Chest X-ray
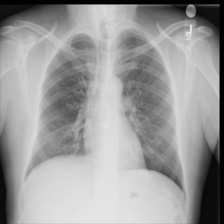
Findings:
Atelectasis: negative
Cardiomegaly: negative
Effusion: negative
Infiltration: negative
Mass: negative
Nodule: negative
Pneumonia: negative
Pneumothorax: negative
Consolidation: negative
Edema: negative
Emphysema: negative
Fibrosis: negative
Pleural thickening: negative
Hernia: negative